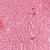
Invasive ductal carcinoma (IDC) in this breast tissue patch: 0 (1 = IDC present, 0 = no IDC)